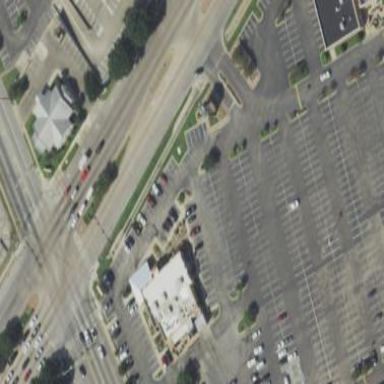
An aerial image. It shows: Parking area with asphalt surface.